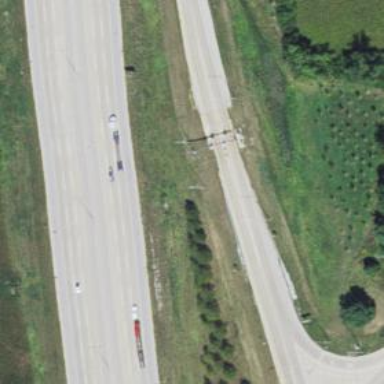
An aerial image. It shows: Toll gantry on the road.